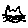
Label: cat